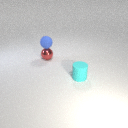
small red metal sphere below small blue rubber sphere